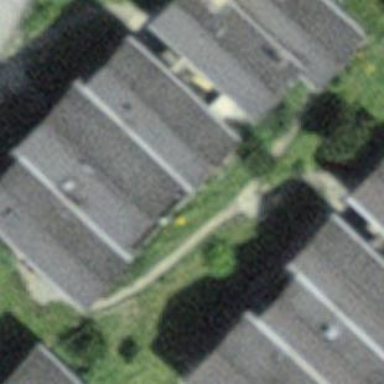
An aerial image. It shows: Simple house.